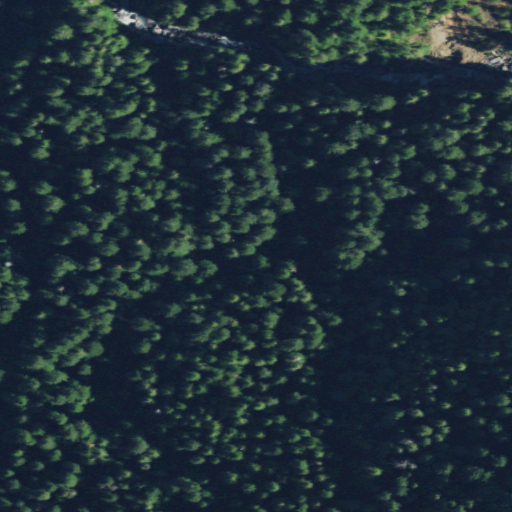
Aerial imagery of mountains in Washington named Olympic Mountains containing evergreen forest, open water, shrub, and woody wetlands